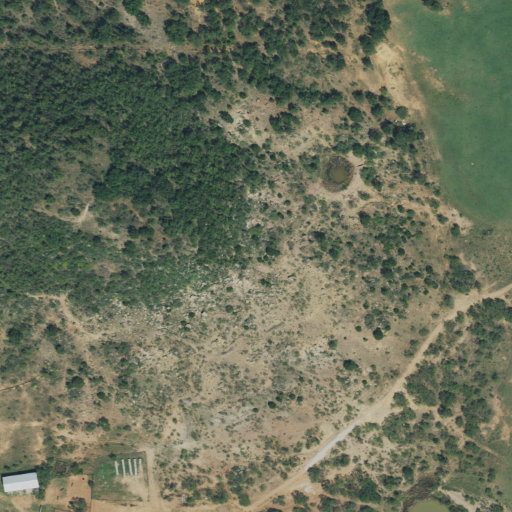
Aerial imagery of mountain in Texas named Indian Mountain containing grassland, shrub, evergreen forest, deciduous forest, open development, and open water